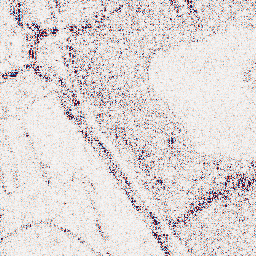
Category: wavelet
Decomposition family: wavelet_dwt
Decomposition parameters: wavelet: db8
level: 1
Upsampling method: lanczos
Upsampling parameters: scale: 8
Upsampling scale: 8